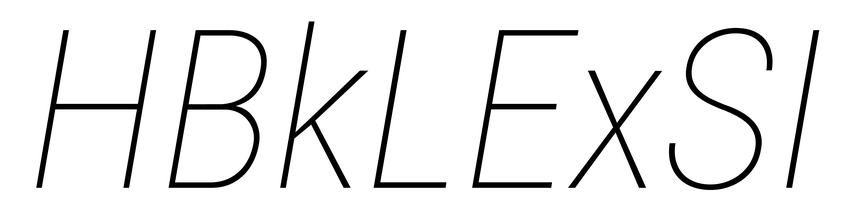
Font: Roboto-Italic_Condensed_Thin_Italic